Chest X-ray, AP view. Patient: 53 years old, sex M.
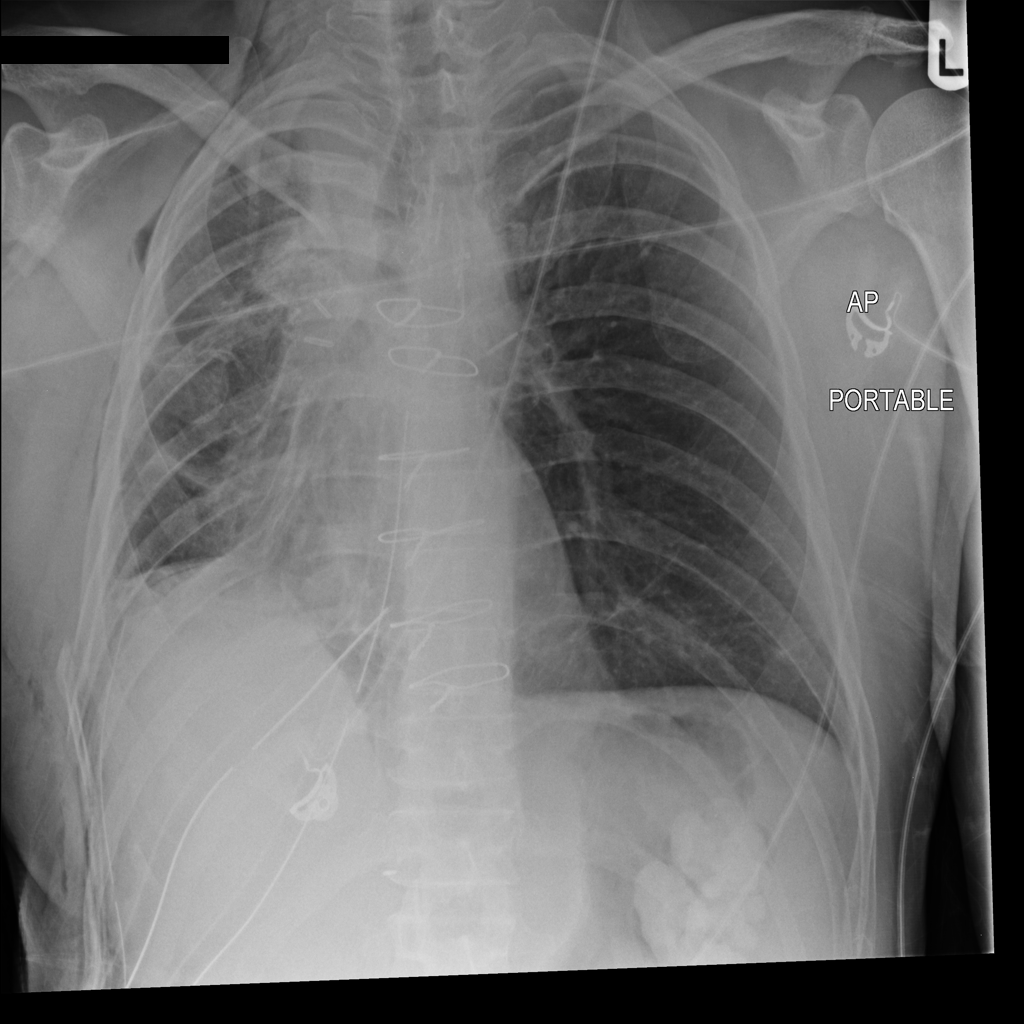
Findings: No Finding